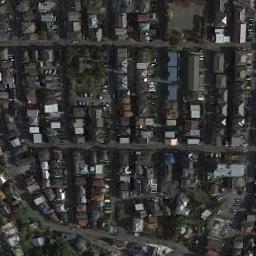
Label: dense_residential